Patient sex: F
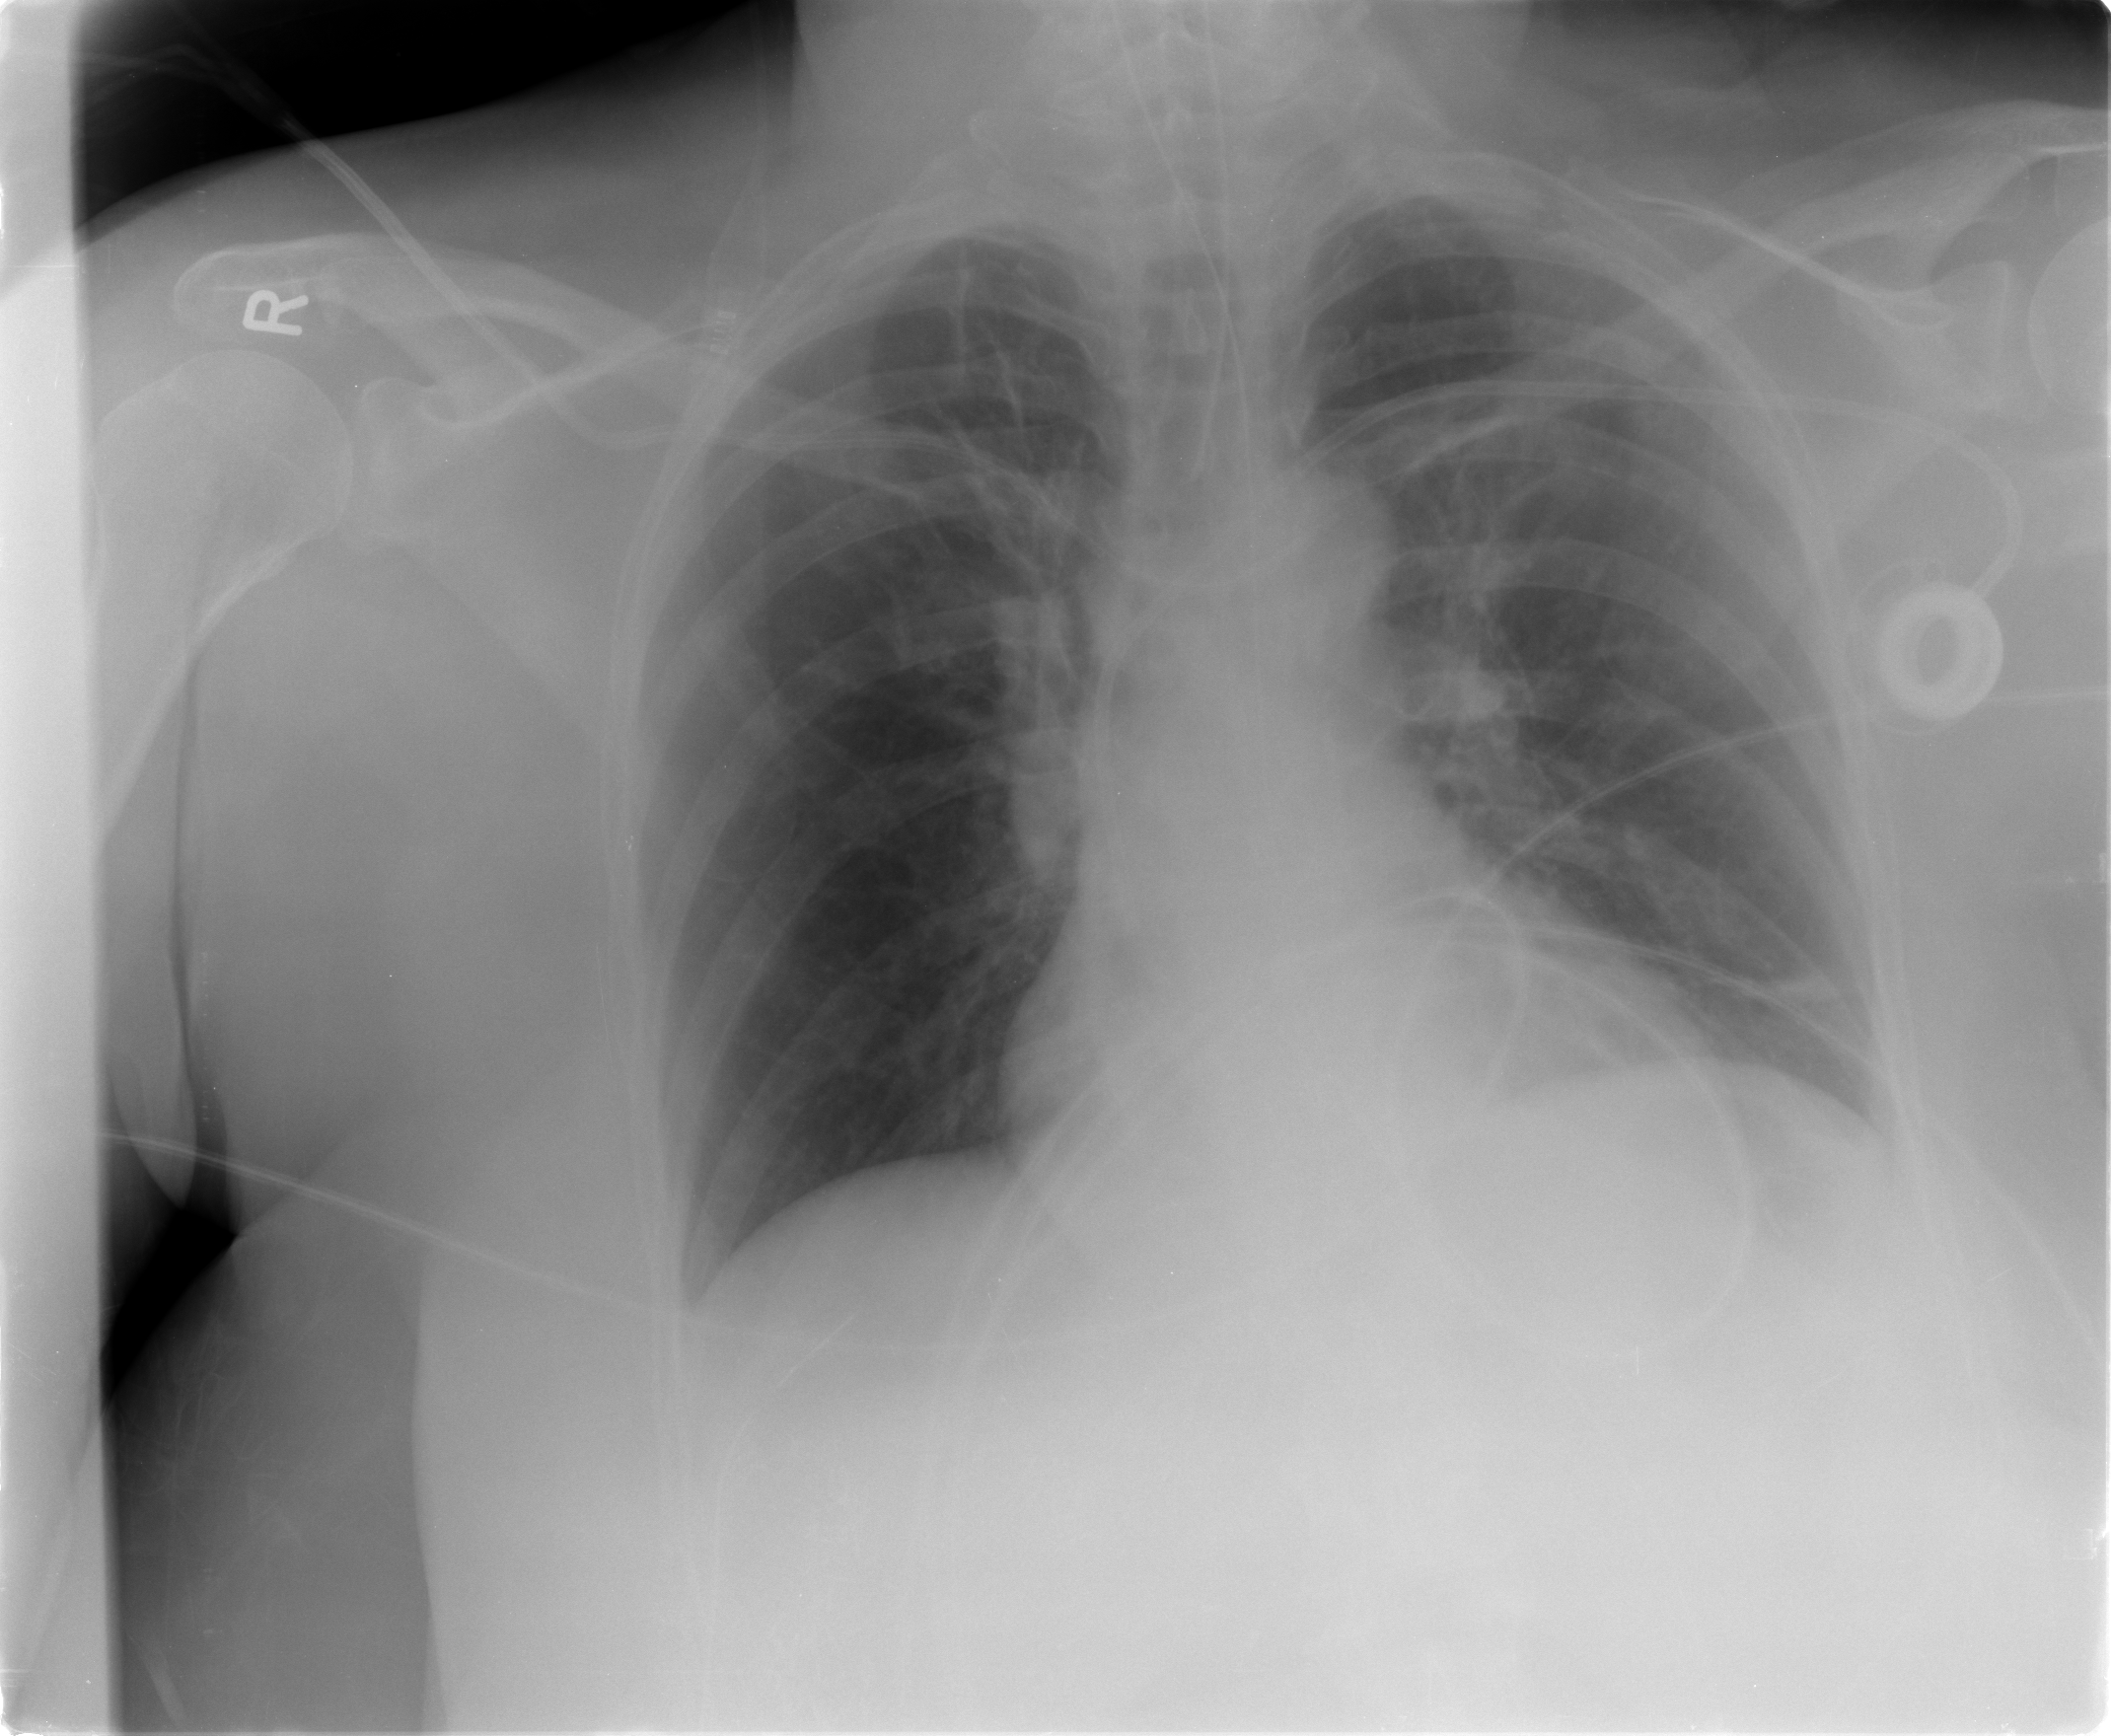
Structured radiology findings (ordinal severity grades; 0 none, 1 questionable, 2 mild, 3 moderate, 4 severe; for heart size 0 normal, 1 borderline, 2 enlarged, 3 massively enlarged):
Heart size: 0
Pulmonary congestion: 0
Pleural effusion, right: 0
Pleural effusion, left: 0
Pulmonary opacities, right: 0
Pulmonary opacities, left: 0
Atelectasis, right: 0
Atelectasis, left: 1